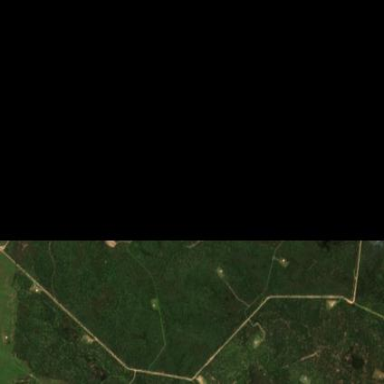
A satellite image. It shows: Forest area.